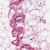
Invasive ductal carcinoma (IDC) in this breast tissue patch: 0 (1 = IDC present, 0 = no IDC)